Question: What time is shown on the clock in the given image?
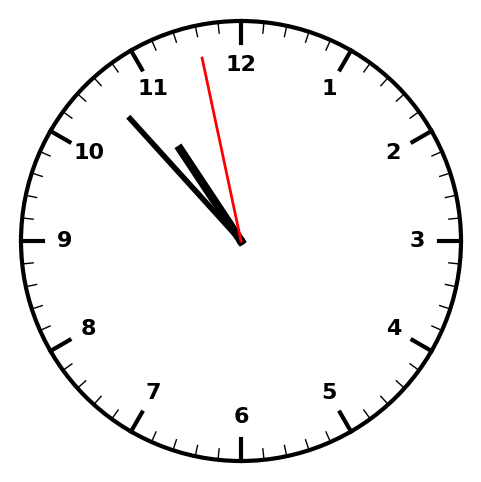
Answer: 10:52:58